Field crop: maize
Growth stage: 2
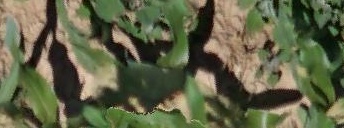
Species: maize